Field crop: maize
Growth stage: 2
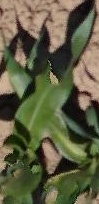
Species: maize